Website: lowes
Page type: receipt
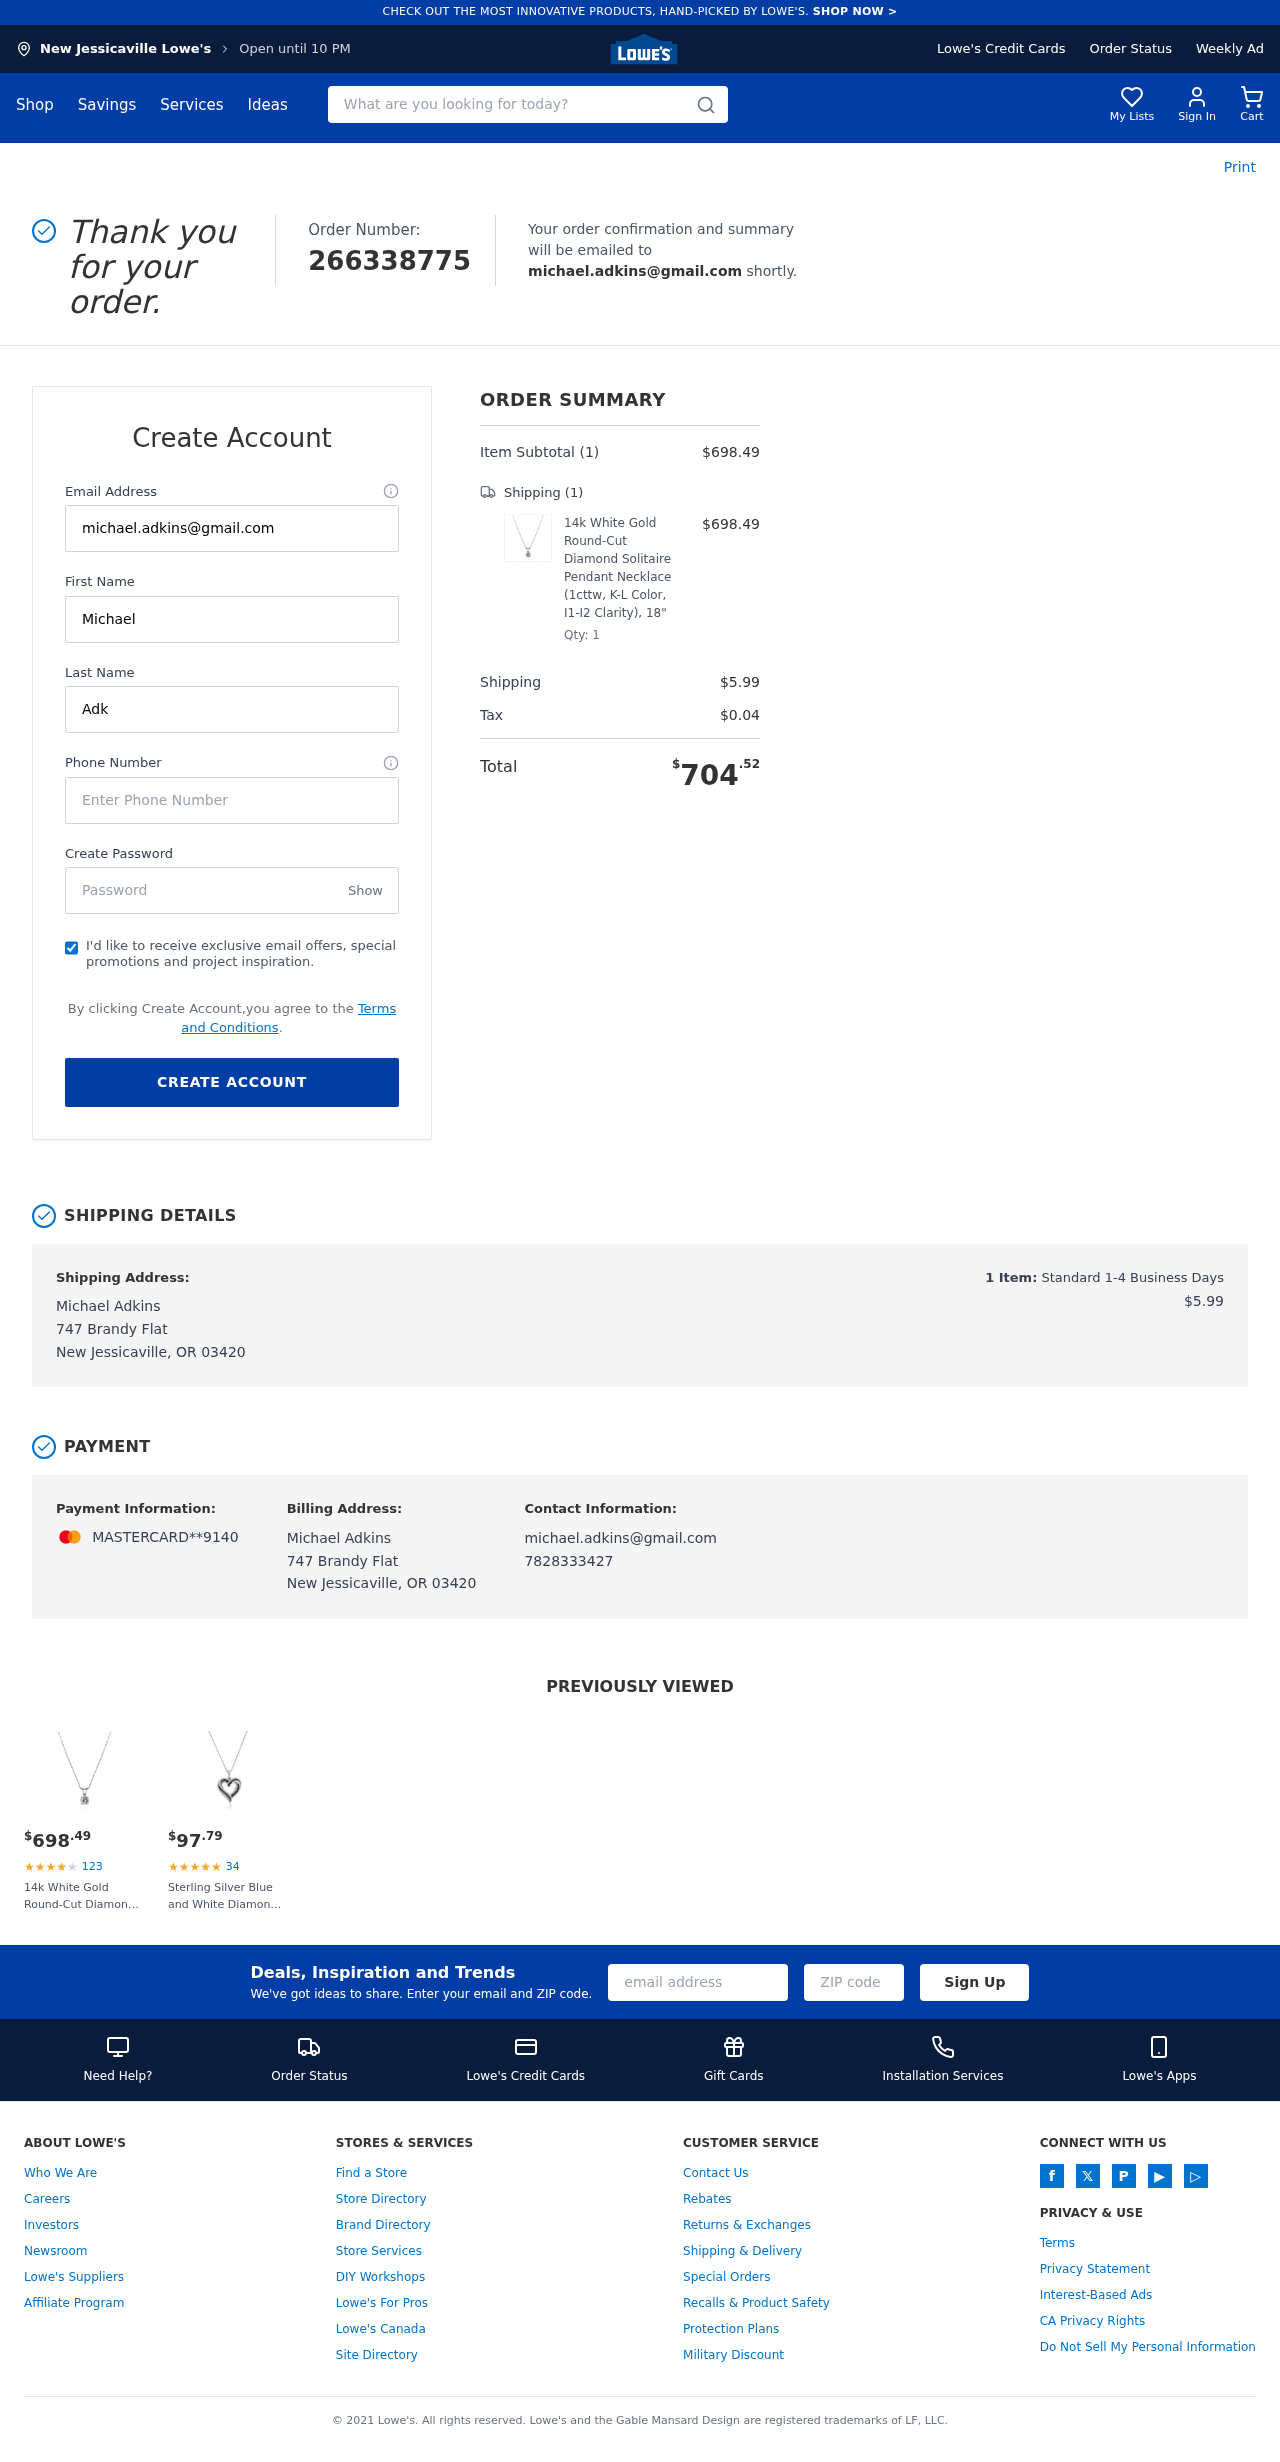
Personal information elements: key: PII_CARD_LAST4
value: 9140
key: PII_CARD_TYPE
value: MASTERCARD
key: PII_CITY
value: New Jessicaville
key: PII_EMAIL
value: michael.adkins@gmail.com
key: PII_FULLNAME
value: Michael Adkins
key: PII_PHONE
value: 7828333427
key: PII_STREET
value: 747 Brandy Flat
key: PII_FIRSTNAME
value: Michael
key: PII_LASTNAME
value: Adkins
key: PII_CITY_STATE_ZIP
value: New Jessicaville, OR 03420
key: PII_FULLNAME2
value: Michael Adkins
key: PII_FULLNAME3
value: Michael Adkins
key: PII_FIRSTNAME2
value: Michael
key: PII_FIRSTNAME3
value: Michael
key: PII_LASTNAME2
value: Adkins
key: PII_LASTNAME3
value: Adkins
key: PII_FIRSTNAME_DERIVED
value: Michael
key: PII_LASTNAME_DERIVED
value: Adkins
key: PII_FULLNAME_DERIVED
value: Michael Adkins
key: PII_NAME_FULL_DERIVED
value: Michael Adkins
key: PII_POSTCODE
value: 03420
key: PII_STATE_ABBR
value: OR
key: PII_POSTCODE_FULL
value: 03420
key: PII_CITY_STATE
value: New Jessicaville, OR
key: PII_POSTCODE_NUMERIC
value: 3420
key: PII_EMAIL2
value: michael.adkins@gmail.com
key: PII_EMAIL3
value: michael.adkins@gmail.com
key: PII_PHONE_LINE
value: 3427
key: PII_PHONE_SUFFIX
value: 3427
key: PII_PHONE2
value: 7828333427
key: PII_PHONE3
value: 7828333427
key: PII_PHONE_NUMERIC
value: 7828333427
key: PII_PHONE_LINE_NUMERIC
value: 3427
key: PII_PHONE_SUFFIX_NUMERIC
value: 3427
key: PII_PHONE2_NUMERIC
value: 7828333427
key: PII_PHONE3_NUMERIC
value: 7828333427
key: PII_PHONE_DIGITS
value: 7828333427
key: PII_PHONE_LAST4
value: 3427
Product elements: key: PRODUCT1_NAME
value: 14k White Gold Round-Cut Diamond Solitaire Pendant Necklace (1cttw, K-L Color, I1-I2 Clarity), 18"
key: PRODUCT1_PRICE
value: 698.49
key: PRODUCT1_QUANTITY
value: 1
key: PRODUCT2_NAME
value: Sterling Silver Blue and White Diamond Heart Pendant Necklace (1/2 cttw), 18"
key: PRODUCT2_NUM_RATINGS
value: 34
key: PRODUCT2_PRICE
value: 97.79
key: PRODUCT1_PRICE2
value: $698.49
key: PRODUCT1_RATING2
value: ★
★
★
★
★
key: PRODUCT1_NUM_RATINGS2
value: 123
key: PRODUCT1_NAME2
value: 14k White Gold Round-Cut Diamond Solitaire Pendant Necklace (1cttw, K-L Color, I1-I2 Clarity), 18"
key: PRODUCT2_RATING
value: ★
★
★
★
★
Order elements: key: ORDER_ID
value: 266338775
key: ORDER_NUM_ITEMS
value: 1
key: ORDER_SUBTOTAL
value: $698.49
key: ORDER_NUM_ITEMS2
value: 1
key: ORDER_SHIPPING_COST
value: $5.99
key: ORDER_TAX
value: $0.04
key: ORDER_TOTAL
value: $704.52
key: ORDER_NUM_ITEMS3
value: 1
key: ORDER_SHIPPING_COST2
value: $5.99
Search elements: key: HEADER_SEARCH
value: What are you looking for today?